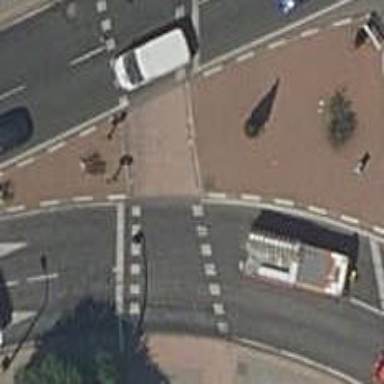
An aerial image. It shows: Traffic signals at road crossing.